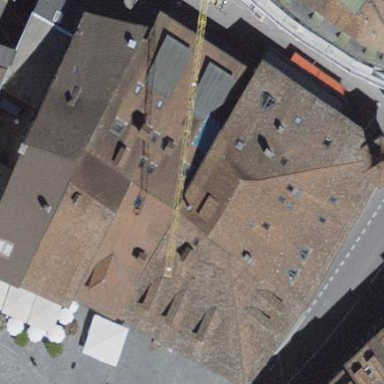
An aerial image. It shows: Gabled-roof retail building.